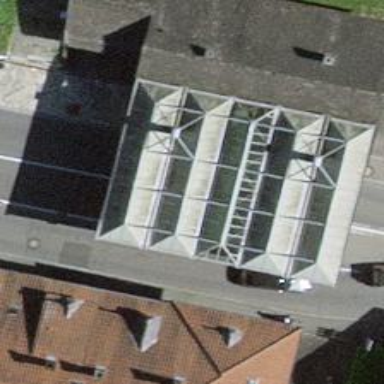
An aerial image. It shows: View of roof of building.